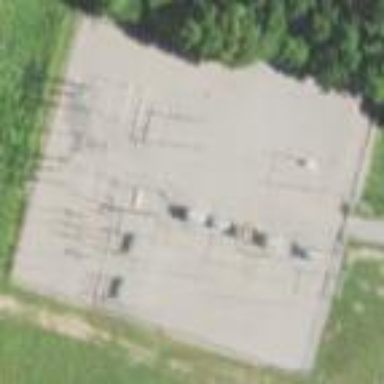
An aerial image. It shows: Distribution level power substation enclosed by fence.